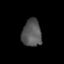
Tissue: lung
Cell type: Epithelial cells
Senescence score: 0.2338
Nuclear area (px): 517
Mean DAPI intensity: 86.642